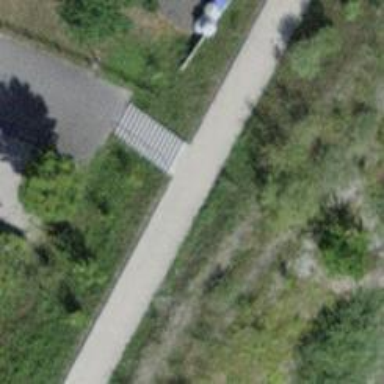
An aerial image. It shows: Set of concrete steps.